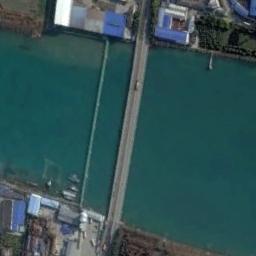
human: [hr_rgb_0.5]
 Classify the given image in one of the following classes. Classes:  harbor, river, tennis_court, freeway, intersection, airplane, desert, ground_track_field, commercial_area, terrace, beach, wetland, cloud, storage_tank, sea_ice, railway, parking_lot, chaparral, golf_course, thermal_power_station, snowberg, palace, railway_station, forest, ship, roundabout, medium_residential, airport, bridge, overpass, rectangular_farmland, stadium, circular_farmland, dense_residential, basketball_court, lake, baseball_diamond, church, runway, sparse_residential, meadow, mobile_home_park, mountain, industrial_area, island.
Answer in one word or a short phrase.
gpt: bridge